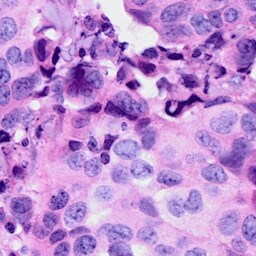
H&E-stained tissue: Breast